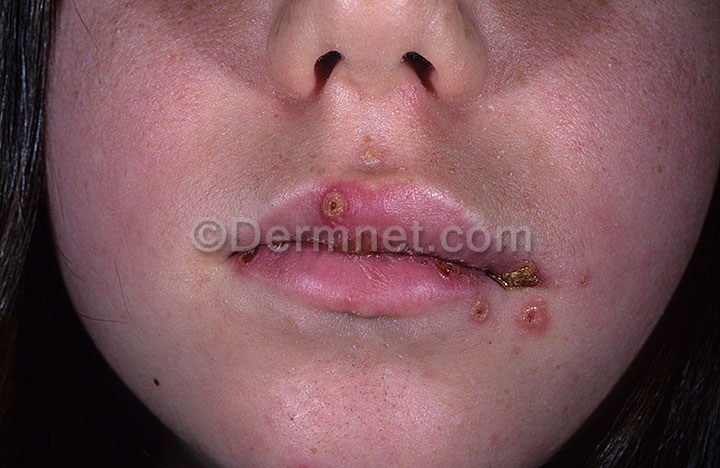
Disease: Warts Molluscum and other Viral Infections